Field crop: maize
Growth stage: 2
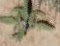
Species: atriplex